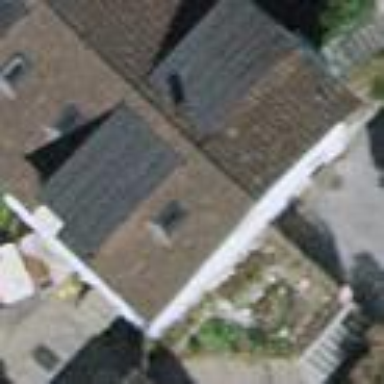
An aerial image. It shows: Terrace building with gabled tile roof.